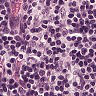
Metastatic tissue present: no